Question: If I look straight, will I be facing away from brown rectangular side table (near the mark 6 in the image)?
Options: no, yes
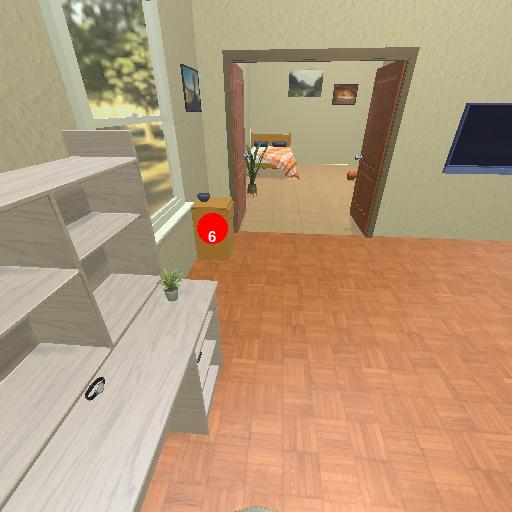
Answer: no